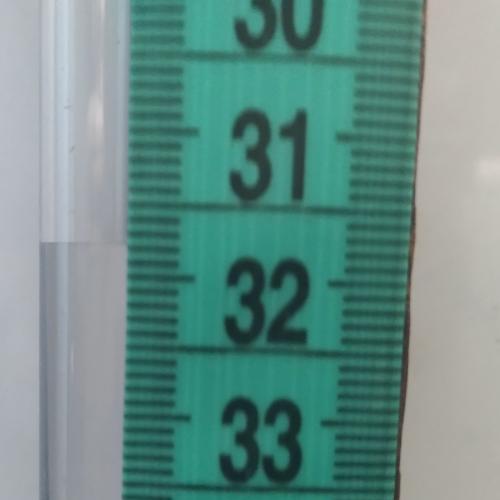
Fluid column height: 31.8 cm